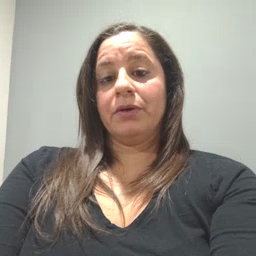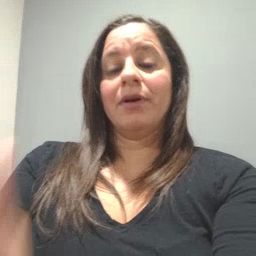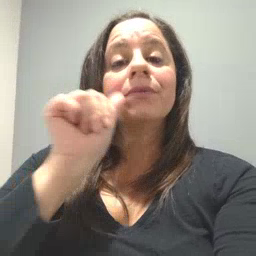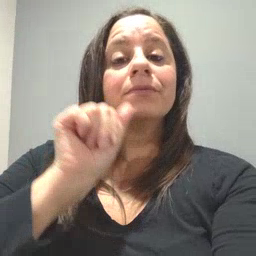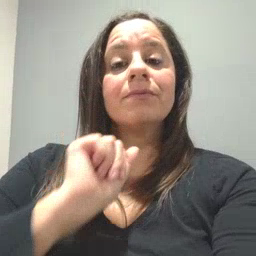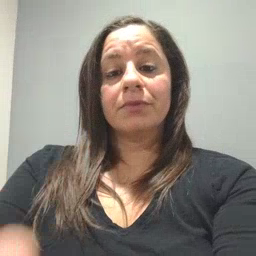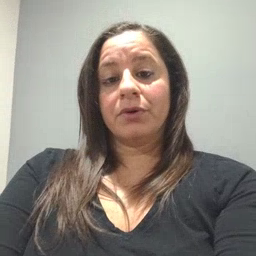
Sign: aunt